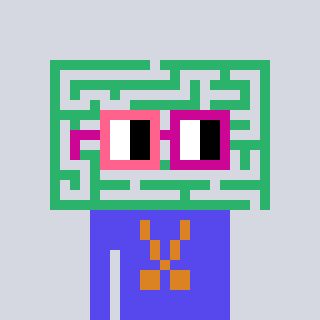
a pixel art character with square pink and red glasses, a maze-shaped head and a computerblue-colored body on a cool background